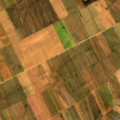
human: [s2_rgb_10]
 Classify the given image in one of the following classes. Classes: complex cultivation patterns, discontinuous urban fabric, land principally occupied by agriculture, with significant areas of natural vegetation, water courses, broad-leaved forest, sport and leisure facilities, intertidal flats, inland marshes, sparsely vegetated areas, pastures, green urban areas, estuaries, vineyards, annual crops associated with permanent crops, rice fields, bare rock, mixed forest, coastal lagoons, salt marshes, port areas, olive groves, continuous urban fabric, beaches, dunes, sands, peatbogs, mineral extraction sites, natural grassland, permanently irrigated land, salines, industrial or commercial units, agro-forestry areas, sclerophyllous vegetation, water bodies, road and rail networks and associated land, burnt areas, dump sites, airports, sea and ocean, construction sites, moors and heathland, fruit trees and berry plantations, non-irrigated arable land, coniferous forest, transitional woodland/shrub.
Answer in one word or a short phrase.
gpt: non-irrigated arable land